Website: ulta-beauty
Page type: account-selection
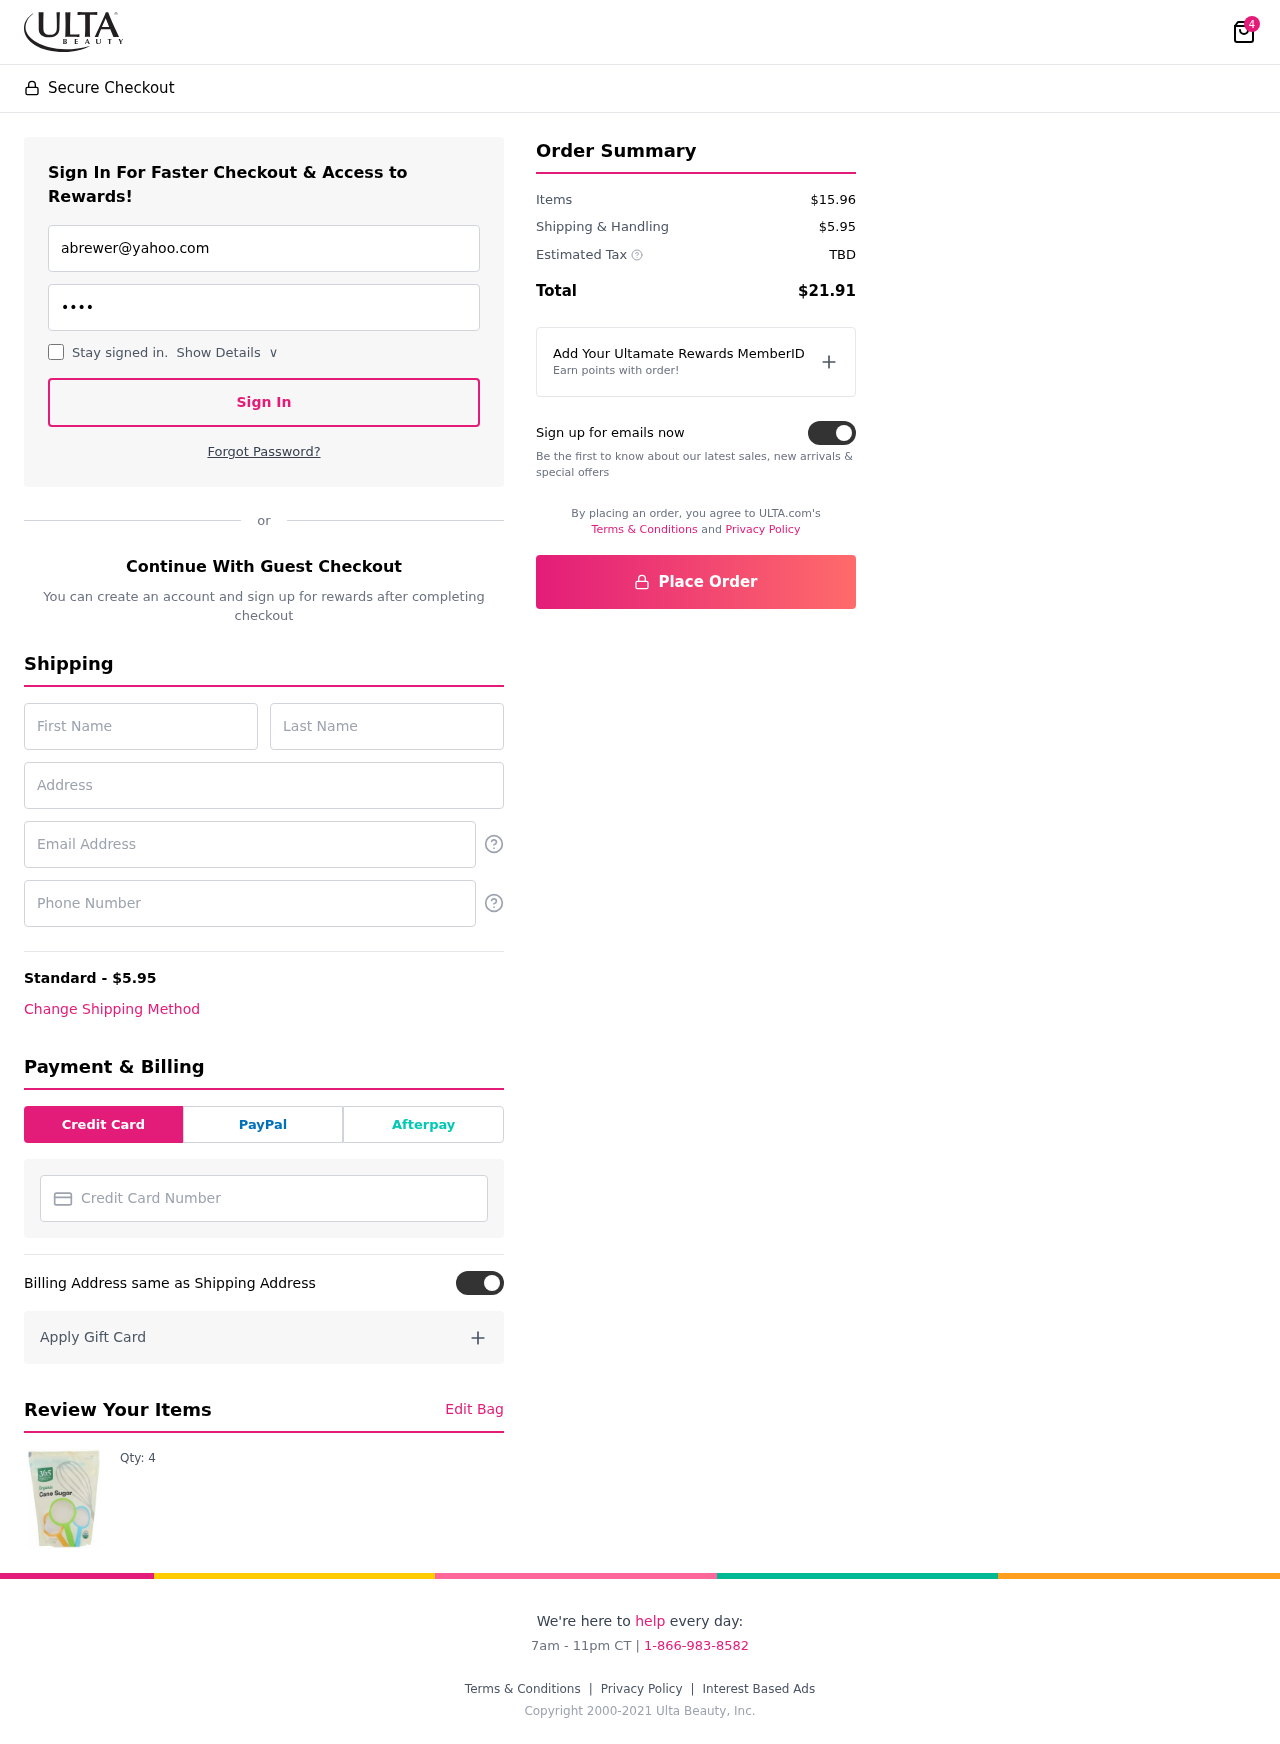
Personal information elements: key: PII_CARD_NUMBER
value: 4022 8591 0099 7761
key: PII_EMAIL
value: abrewer@yahoo.com
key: PII_EMAIL2
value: abrewer@yahoo.com
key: PII_FIRSTNAME
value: Ashley
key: PII_LASTNAME
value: Brewer
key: PII_PHONE
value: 2207804113
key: PII_STREET
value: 2280 Johnson Cliff Apt. 837
Product elements: key: PRODUCT1_QUANTITY
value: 4
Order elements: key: ORDER_NUM_ITEMS
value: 4
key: ORDER_SHIPPING_COST
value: $5.95
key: ORDER_SUBTOTAL
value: $15.96
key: ORDER_TAX
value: TBD
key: ORDER_TOTAL
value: $21.91